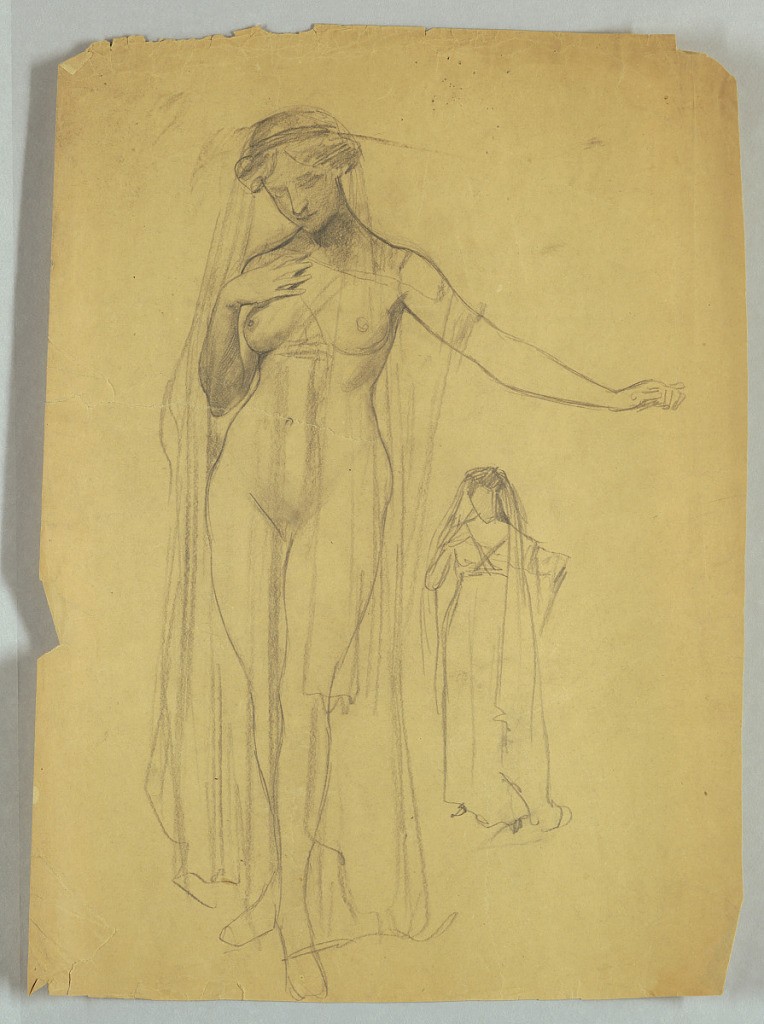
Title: Study of Veiled Nude Figure
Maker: Louis Schaettle, American, 1867–1917
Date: ca. 1900
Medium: Graphite on light brown paper
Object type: Drawing
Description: Standng female nude with transparent veil hanging from the head and covering the entire figure. To the right is a small sketch depicting the same pose, but with figure fully clothed. The head is bent, right hand on breasts, left arm extended to right.